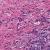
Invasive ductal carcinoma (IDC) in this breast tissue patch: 1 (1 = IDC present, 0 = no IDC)